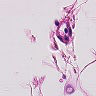
Metastatic tissue present: no